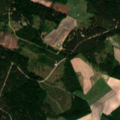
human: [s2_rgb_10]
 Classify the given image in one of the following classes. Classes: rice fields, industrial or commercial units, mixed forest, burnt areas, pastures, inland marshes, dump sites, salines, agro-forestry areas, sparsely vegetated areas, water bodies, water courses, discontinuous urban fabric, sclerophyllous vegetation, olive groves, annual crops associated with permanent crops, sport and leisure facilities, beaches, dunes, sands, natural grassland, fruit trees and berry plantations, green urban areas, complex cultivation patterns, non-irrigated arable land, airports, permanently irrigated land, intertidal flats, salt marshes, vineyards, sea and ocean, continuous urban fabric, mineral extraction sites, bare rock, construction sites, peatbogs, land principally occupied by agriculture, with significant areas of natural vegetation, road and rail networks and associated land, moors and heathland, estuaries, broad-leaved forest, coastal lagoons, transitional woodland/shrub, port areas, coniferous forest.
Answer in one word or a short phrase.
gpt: non-irrigated arable land, coniferous forest, mixed forest, transitional woodland/shrub